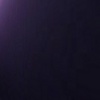
Label: space